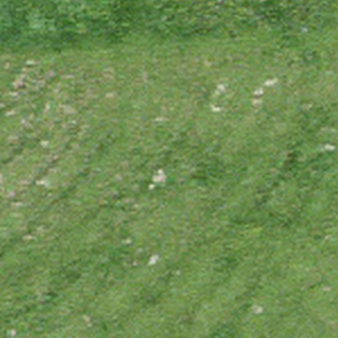
Label: other